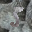
Label: 5